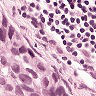
Metastatic tissue present: yes